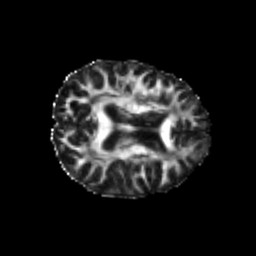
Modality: FA
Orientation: axial
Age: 24
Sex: female
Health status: healthy
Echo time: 0.074 s